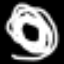
Label: leaf